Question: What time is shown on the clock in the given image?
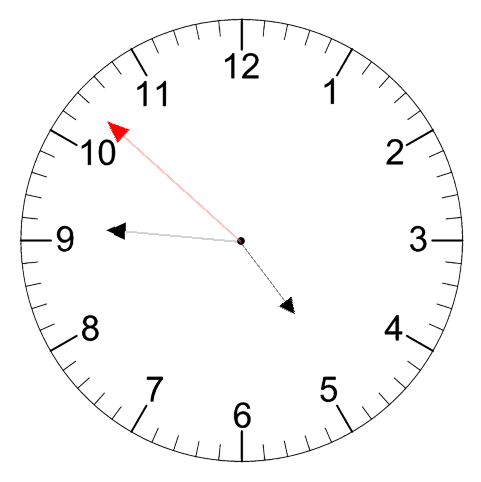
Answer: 04:45:52